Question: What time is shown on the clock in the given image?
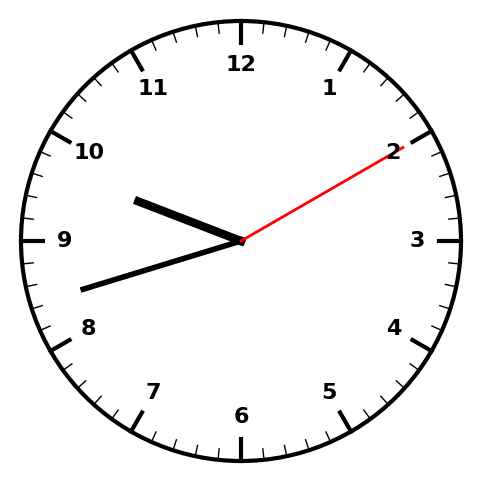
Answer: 09:42:10